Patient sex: F
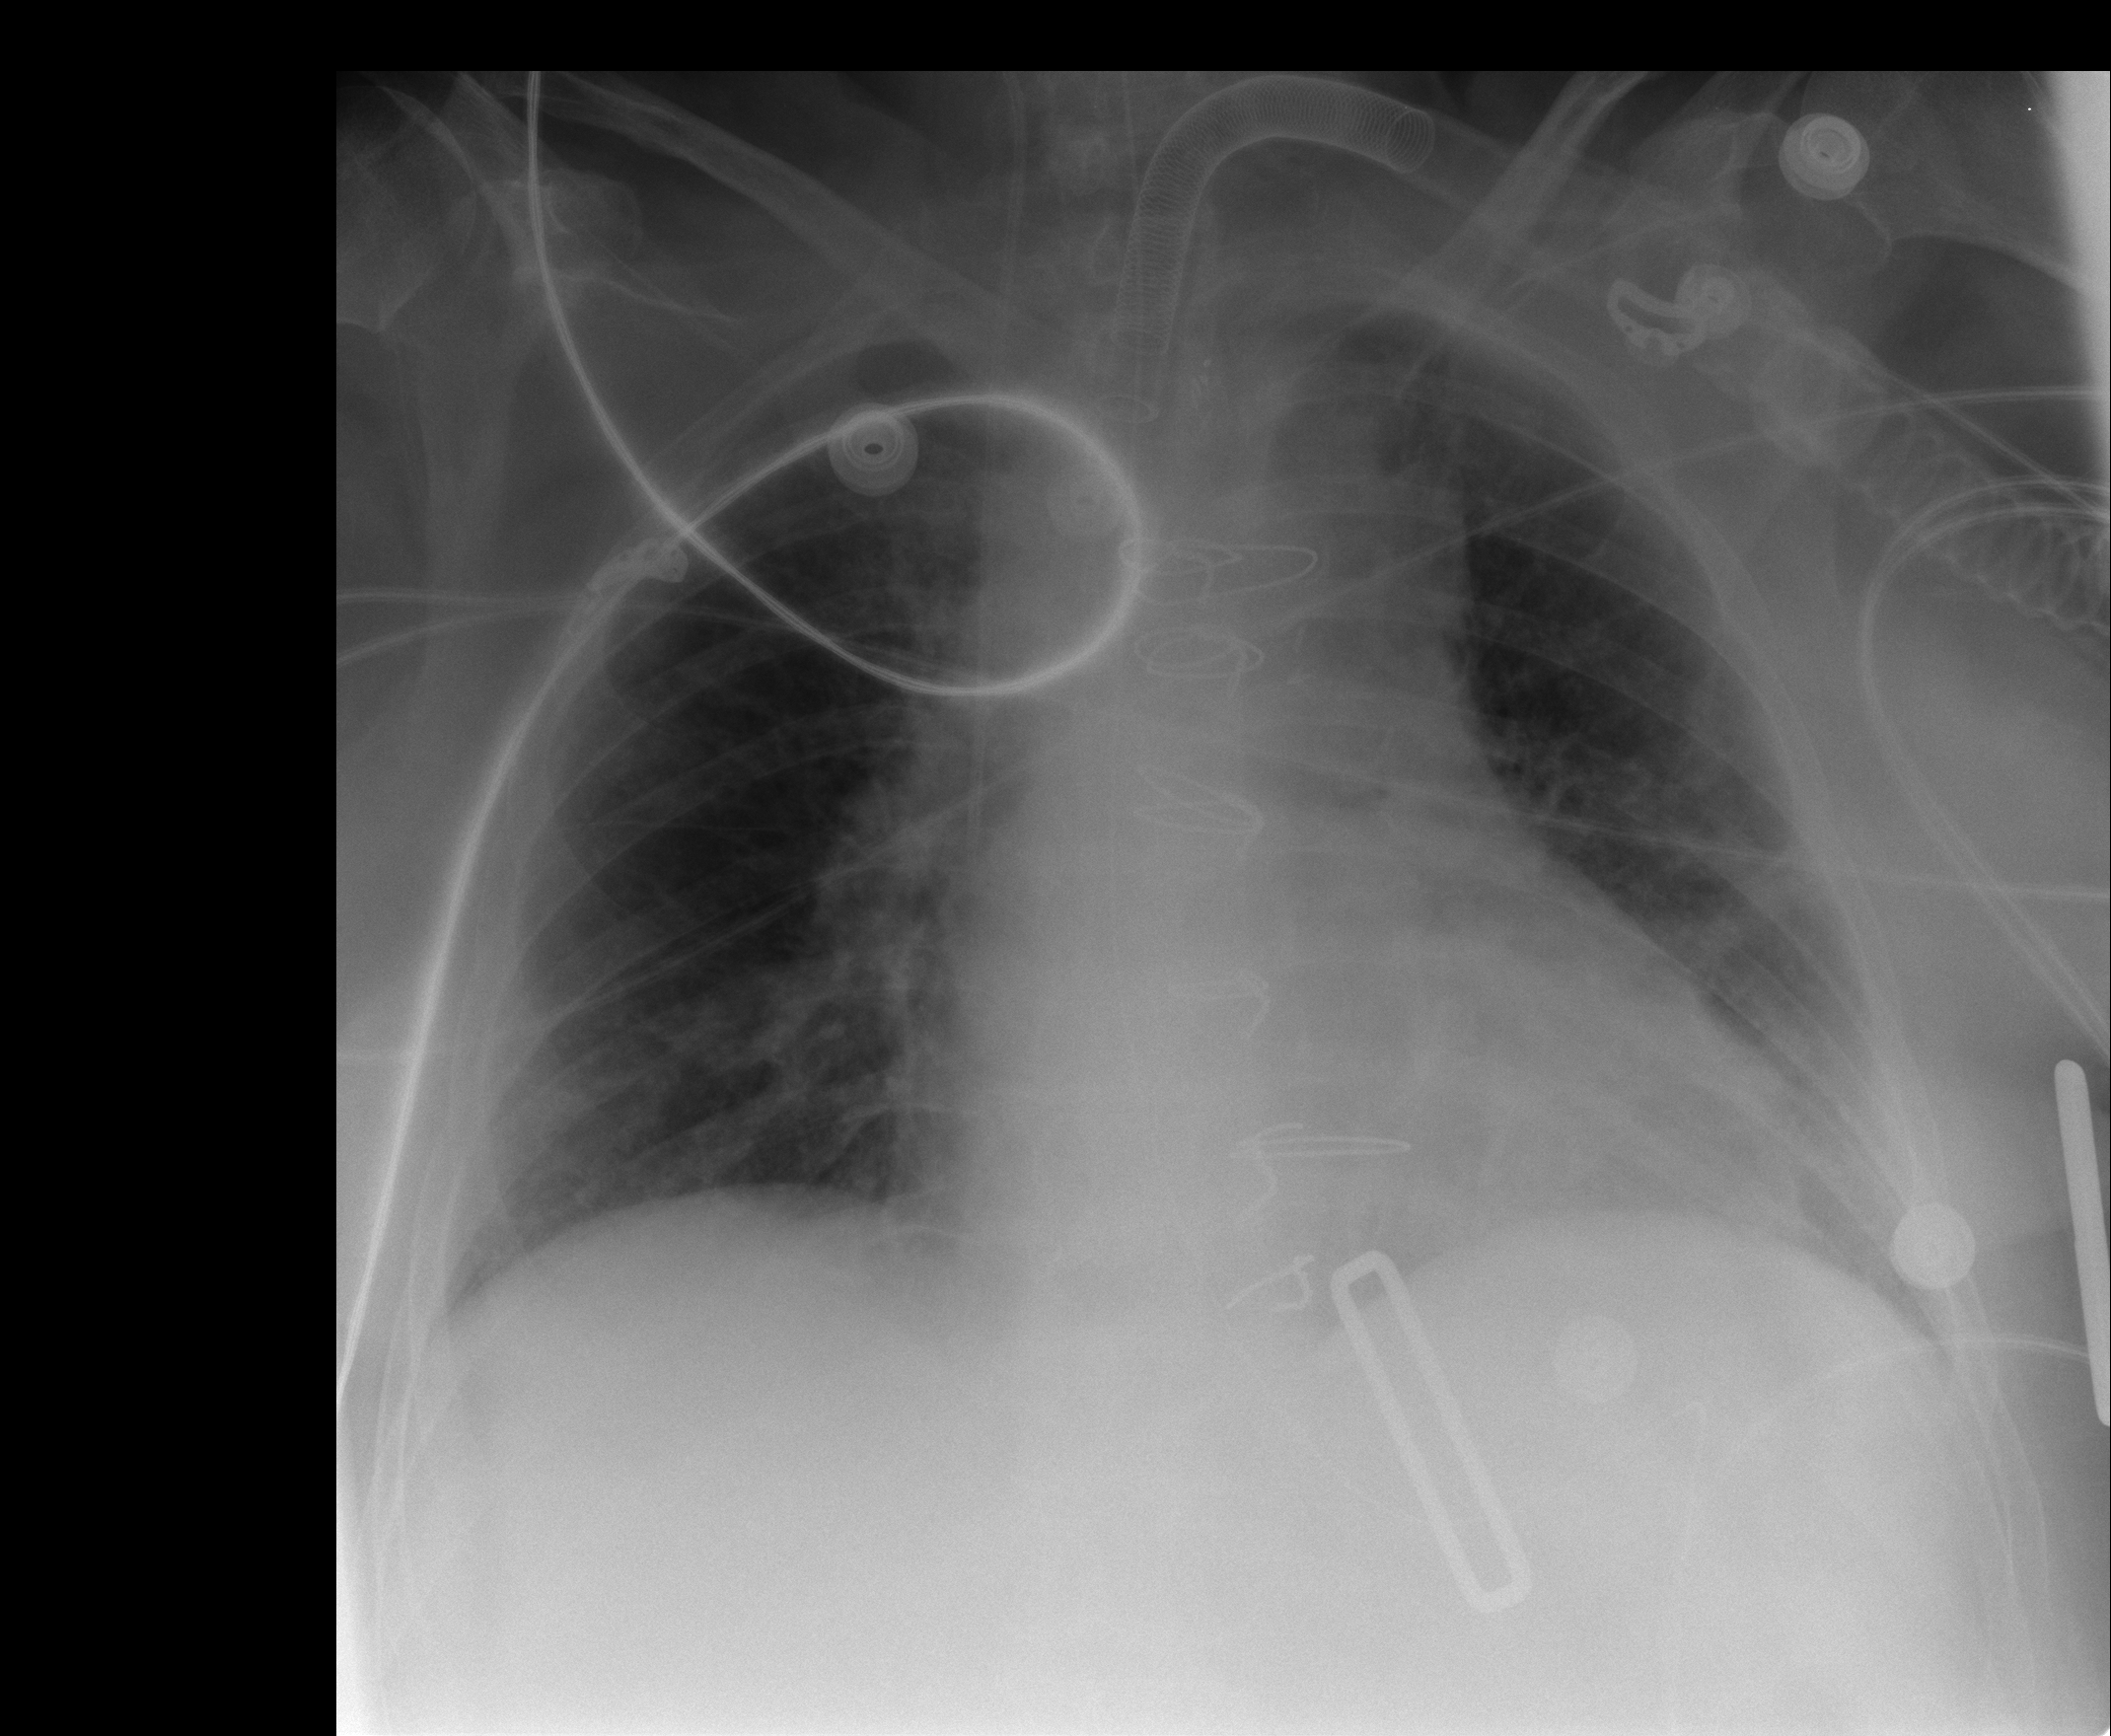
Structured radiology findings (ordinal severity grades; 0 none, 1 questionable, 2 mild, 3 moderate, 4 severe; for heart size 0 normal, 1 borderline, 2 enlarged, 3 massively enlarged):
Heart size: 2
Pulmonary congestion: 2
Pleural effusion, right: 1
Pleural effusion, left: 2
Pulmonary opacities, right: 0
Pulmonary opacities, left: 1
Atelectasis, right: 2
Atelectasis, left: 2